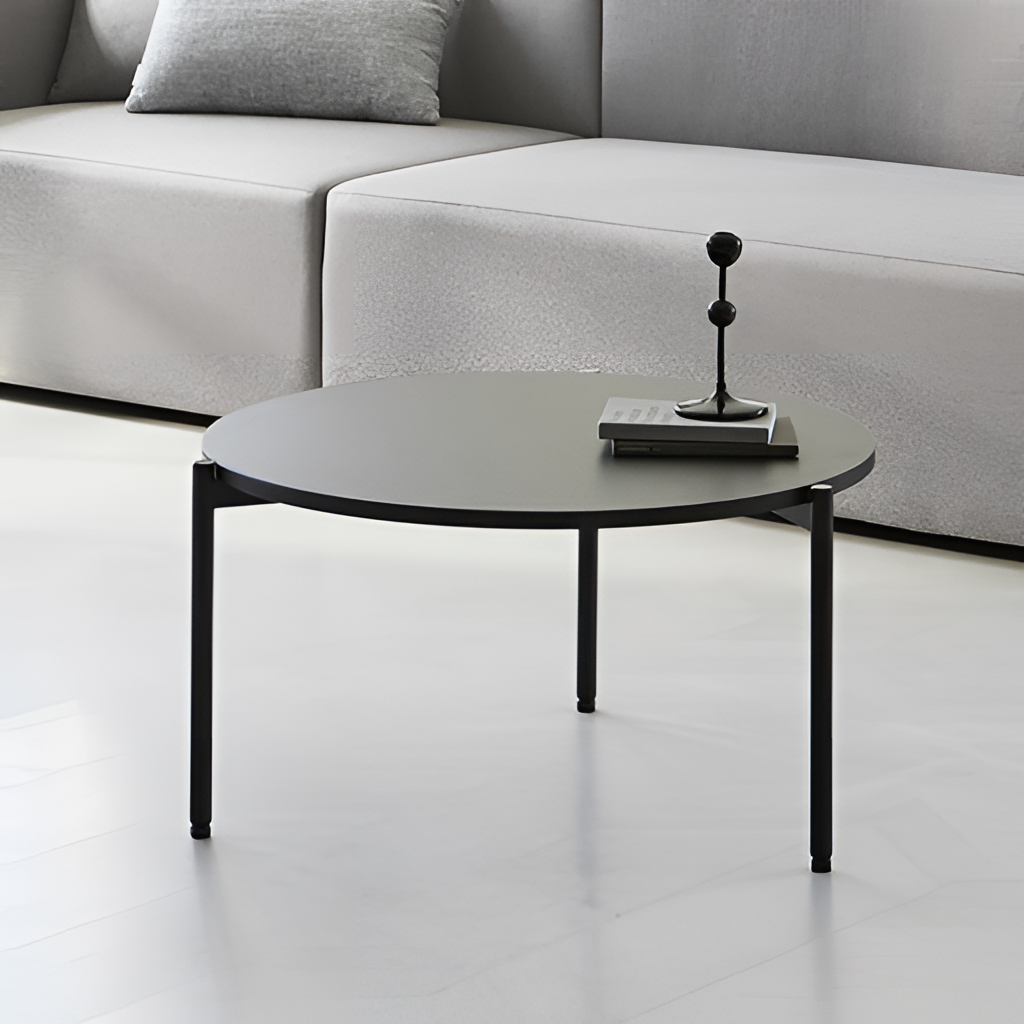
living room, metal coffee table, gray paint wallpaper, with solid pattern, contemporary, gray tile flooring, with smooth pattern